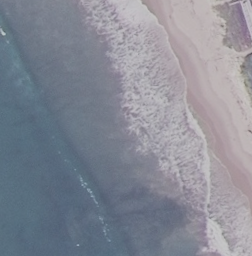
Label: beach